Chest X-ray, AP view. Patient: 55 years old, sex F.
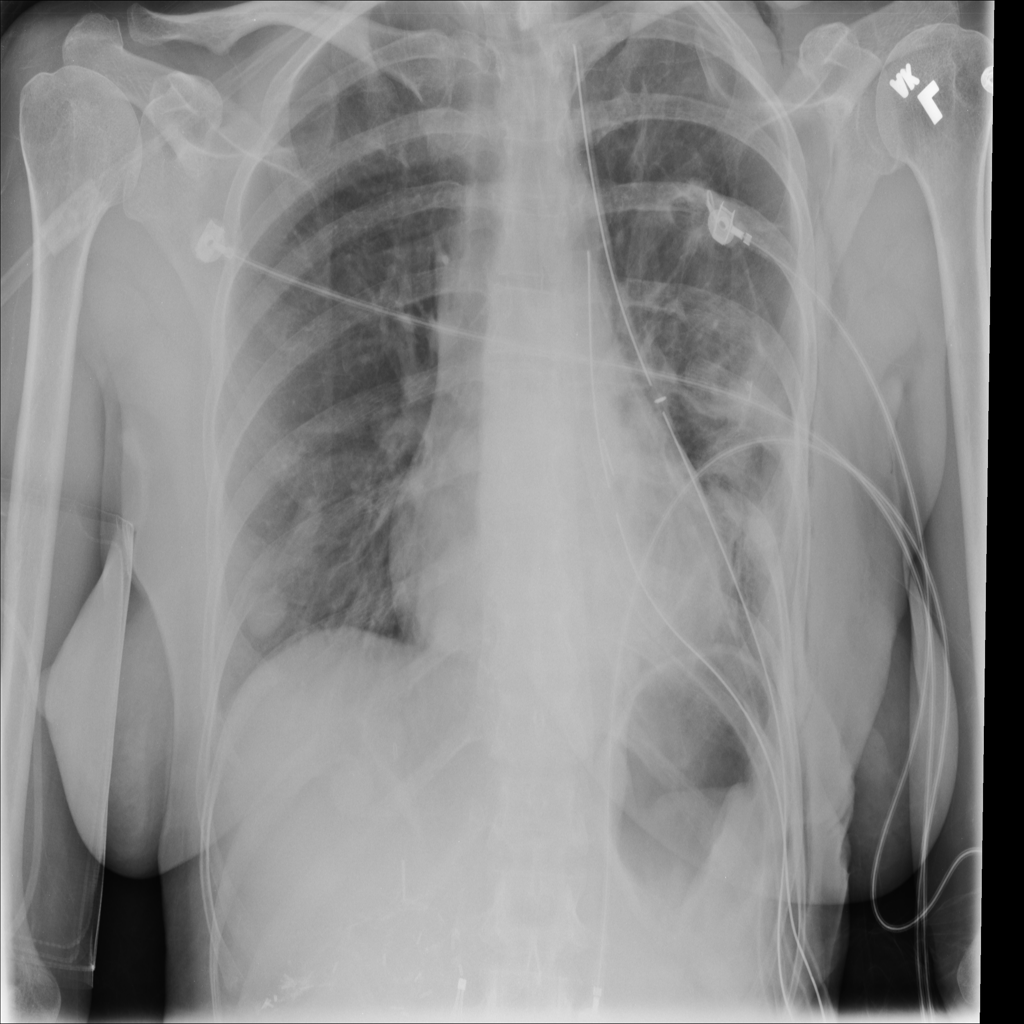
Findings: Emphysema